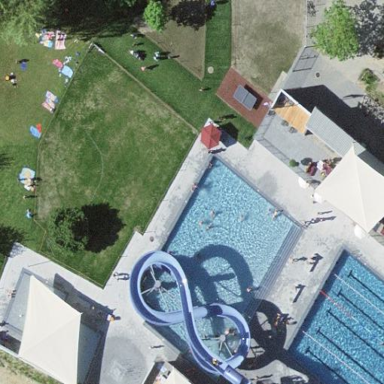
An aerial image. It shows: Outdoor swimming pool in leisure land area.